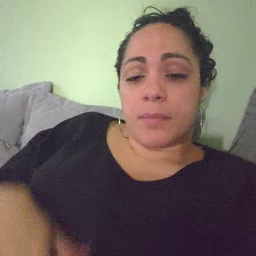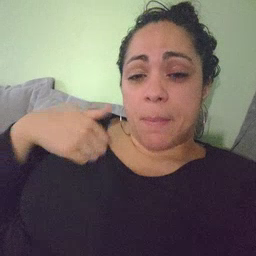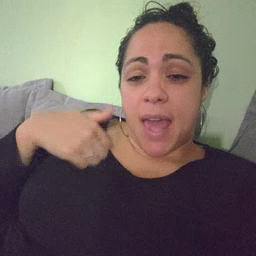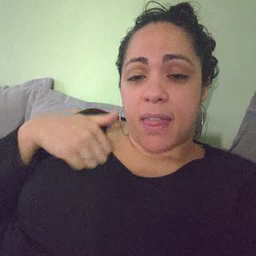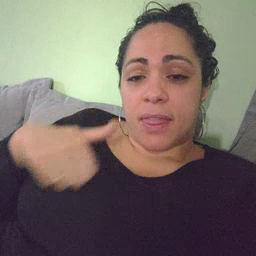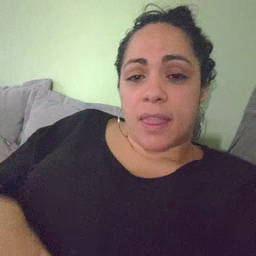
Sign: bath